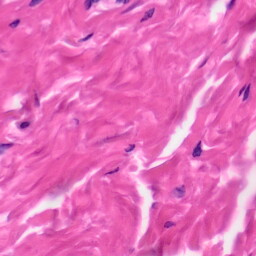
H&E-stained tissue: Skin